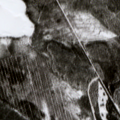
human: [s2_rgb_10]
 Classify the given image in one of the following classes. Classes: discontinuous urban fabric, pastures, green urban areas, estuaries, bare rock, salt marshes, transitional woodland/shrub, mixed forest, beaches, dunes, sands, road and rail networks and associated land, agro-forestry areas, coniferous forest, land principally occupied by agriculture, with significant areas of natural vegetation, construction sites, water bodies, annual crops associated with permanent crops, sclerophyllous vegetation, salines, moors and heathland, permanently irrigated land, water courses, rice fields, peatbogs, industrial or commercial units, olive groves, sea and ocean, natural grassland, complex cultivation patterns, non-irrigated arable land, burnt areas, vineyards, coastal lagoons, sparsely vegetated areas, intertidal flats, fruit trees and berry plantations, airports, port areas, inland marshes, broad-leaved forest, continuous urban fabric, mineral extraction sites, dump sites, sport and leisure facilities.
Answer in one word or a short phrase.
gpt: coniferous forest, transitional woodland/shrub, water bodies